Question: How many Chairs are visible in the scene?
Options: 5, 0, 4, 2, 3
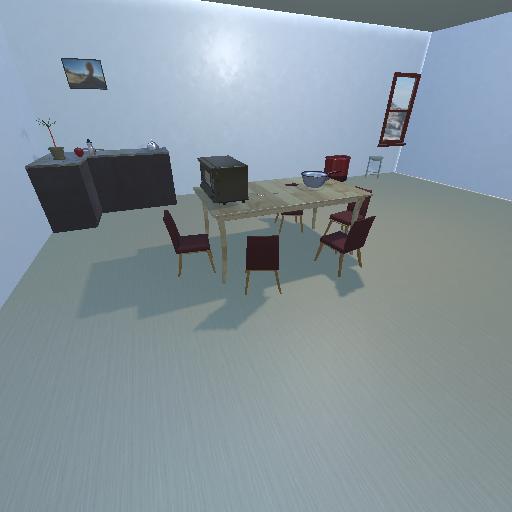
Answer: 5